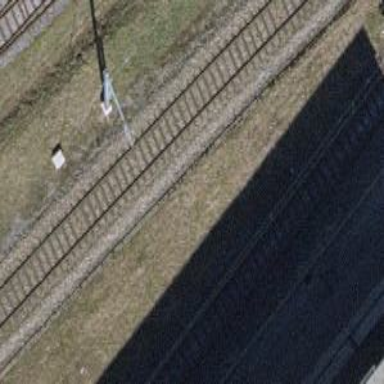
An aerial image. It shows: Catenary mast for power lines.